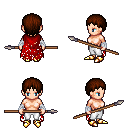
a pixel art fantasy rpg character, female body template, human, light skin, red tattered cape, white pants, brown plain hairstyle, white cloth bandages, gold boots, spear, four views (front, back, left, right), 2x2 character sprite sheet, small pixel art, hard edges, no anti-aliasing